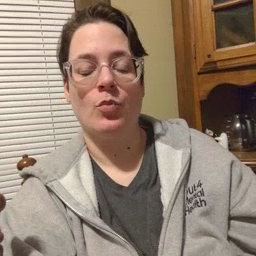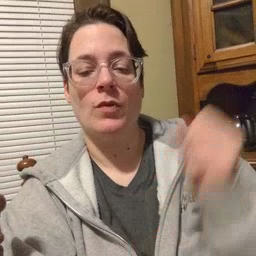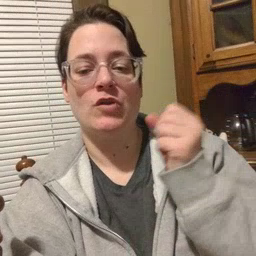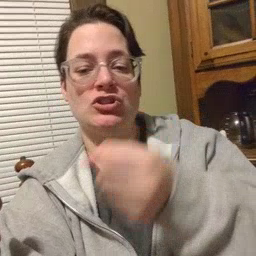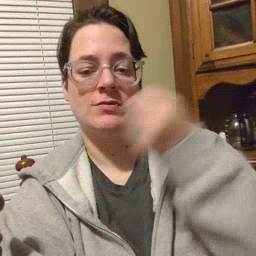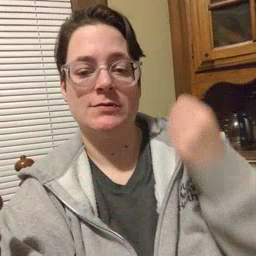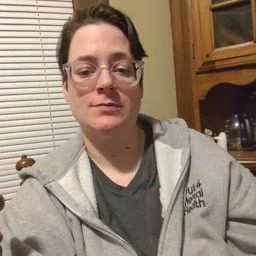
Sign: refrigerator